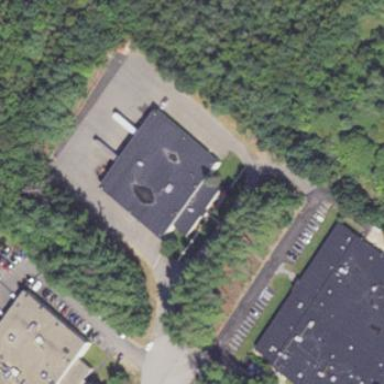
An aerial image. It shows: Commercial building.